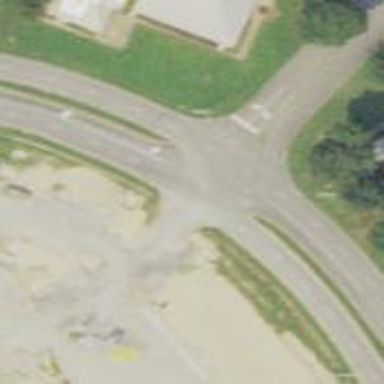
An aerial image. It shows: Asphalt road in residential area.